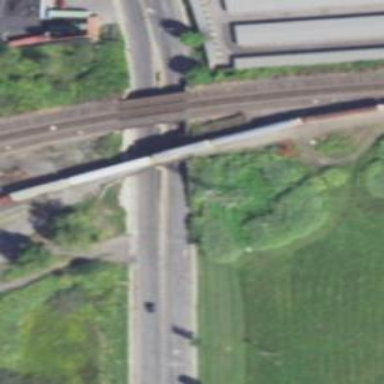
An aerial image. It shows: Railway bridge over siding rail track.